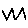
Label: zigzag